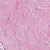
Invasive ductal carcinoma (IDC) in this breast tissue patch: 1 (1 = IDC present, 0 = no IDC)